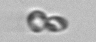
Label: Thalassiosira_sp_aff_mala